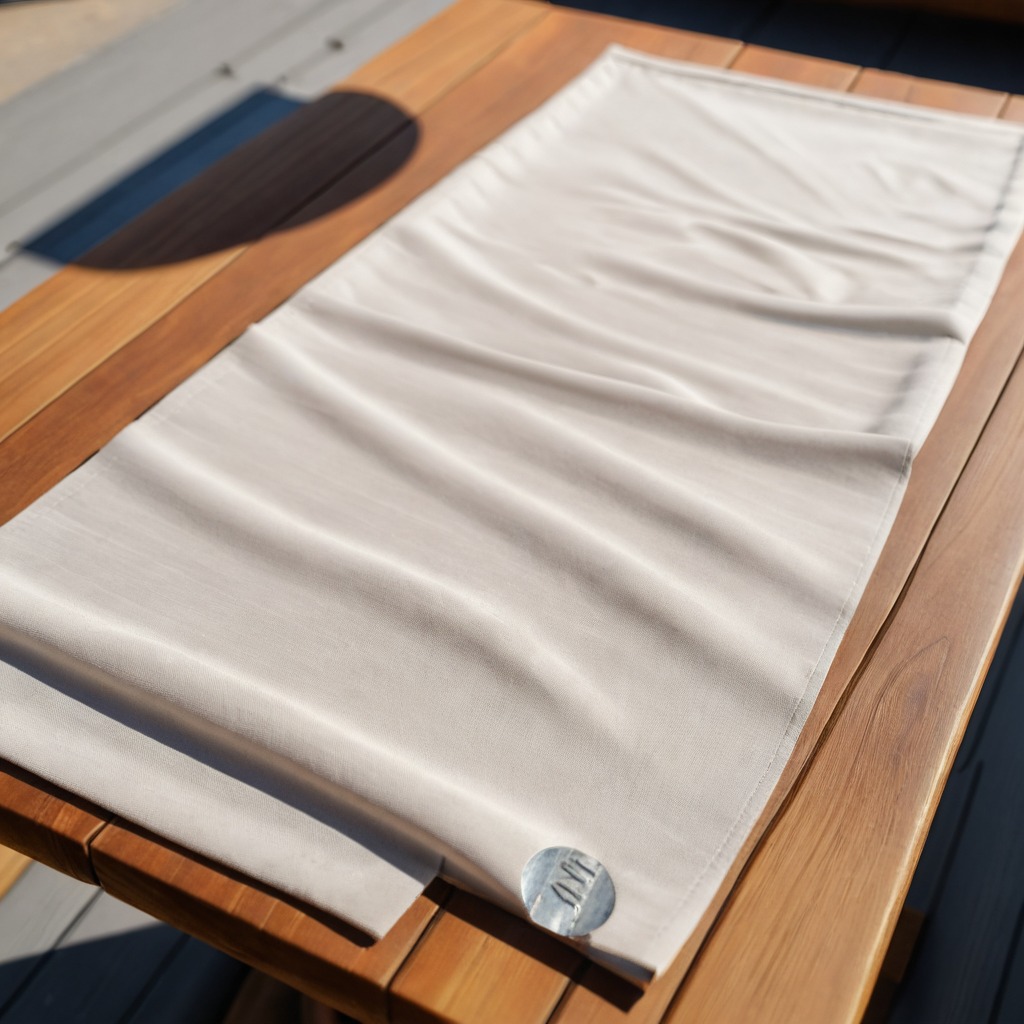
A metal nut lies on a wooden table in an outdoor workshop during daytime bright natural light soft shadows worn but beneath the cloth.